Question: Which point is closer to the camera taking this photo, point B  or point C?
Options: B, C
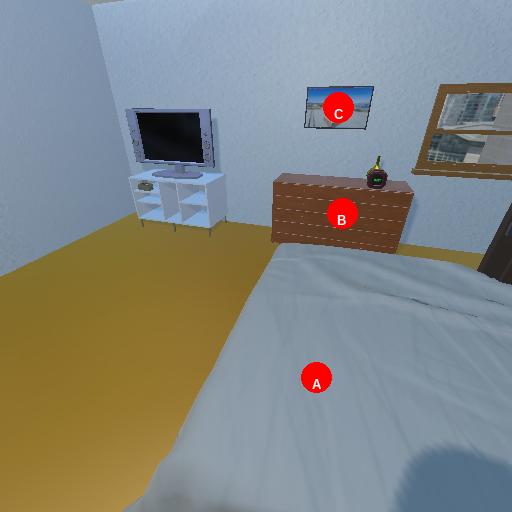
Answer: B